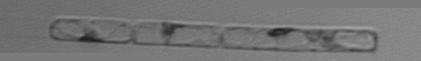
Label: Guinardia_delicatula